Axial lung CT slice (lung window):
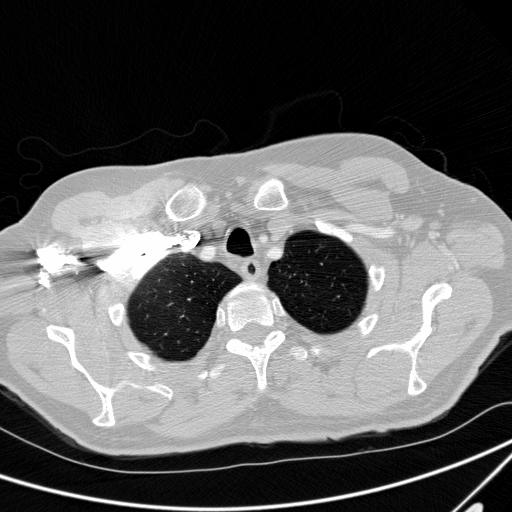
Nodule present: no